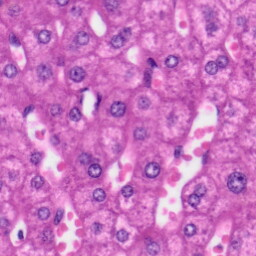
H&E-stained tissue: Liver